Interaction volume radius: 5 \u00c5
Interaction volume height: 15 \u00c5
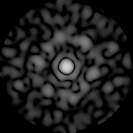
Disorder parameter: 0.8639